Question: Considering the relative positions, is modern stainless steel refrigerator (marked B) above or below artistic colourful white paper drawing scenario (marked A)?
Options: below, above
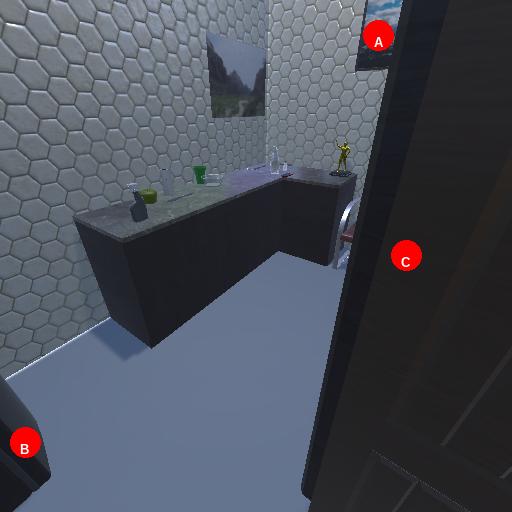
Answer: below